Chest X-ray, AP view. Patient: 39 years old, sex M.
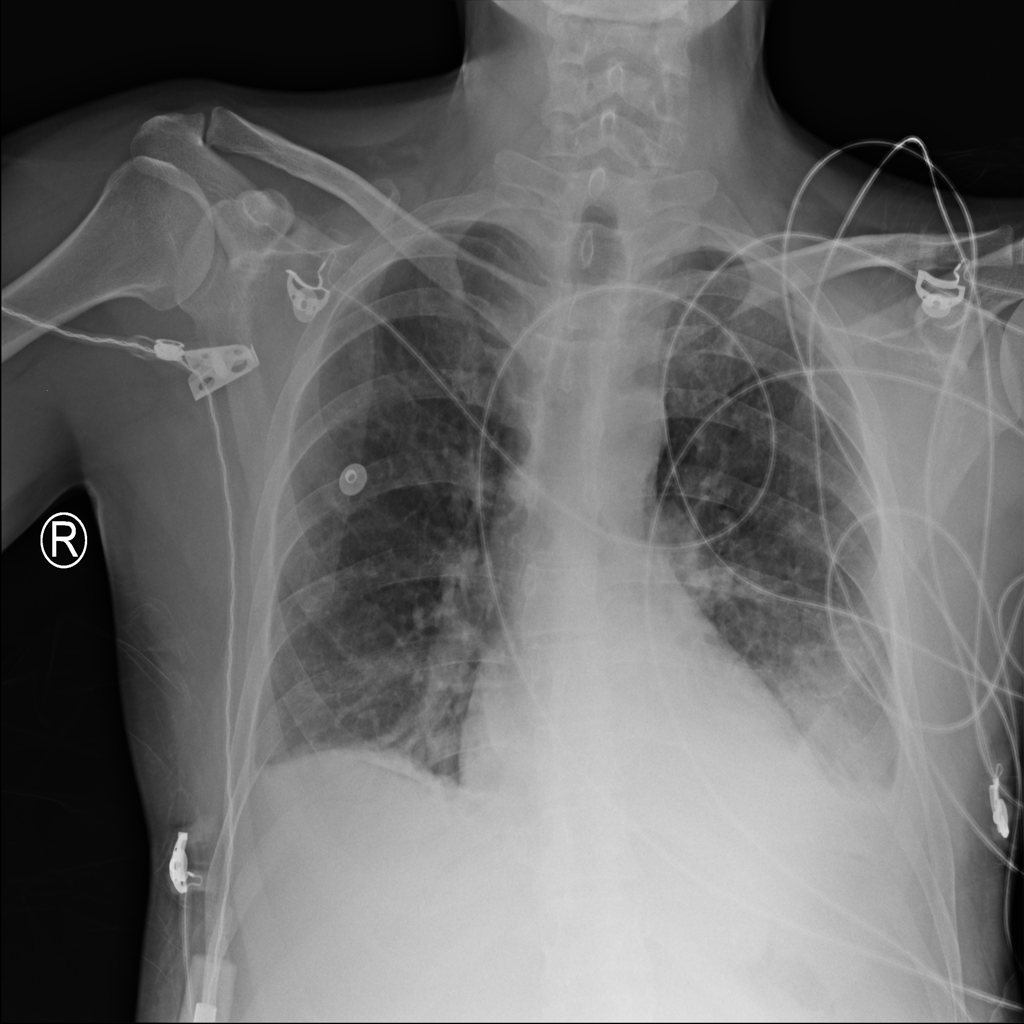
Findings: Effusion, Infiltration